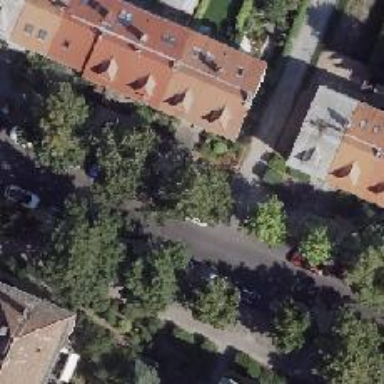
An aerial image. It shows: Avenue lined with deciduous broadleaved trees.